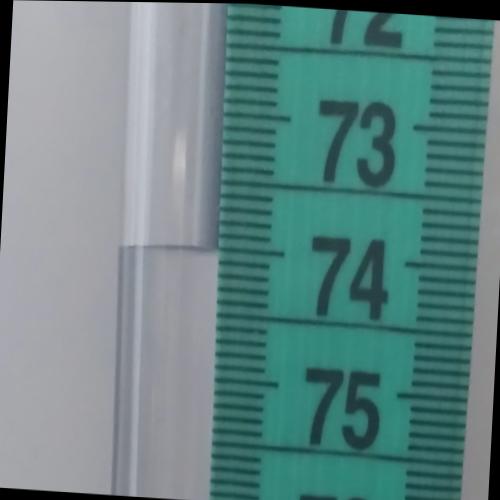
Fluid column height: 74.0 cm